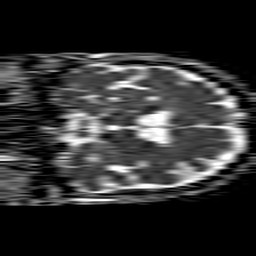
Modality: ADC
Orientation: coronal
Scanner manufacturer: philips
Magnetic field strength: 1.5 T
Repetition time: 4.6 s
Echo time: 0.08517 s